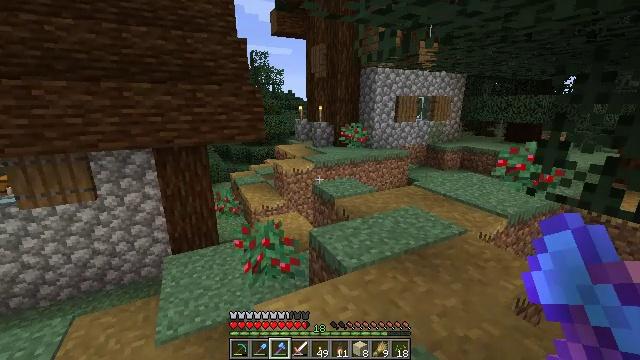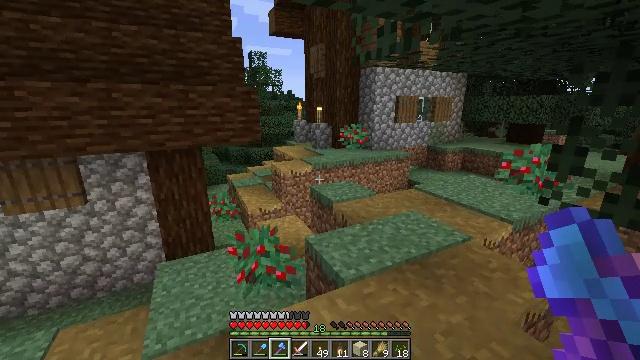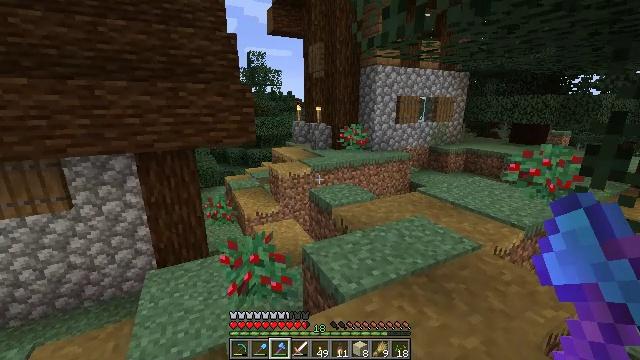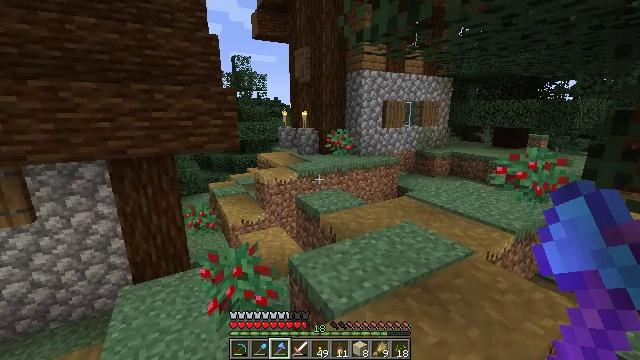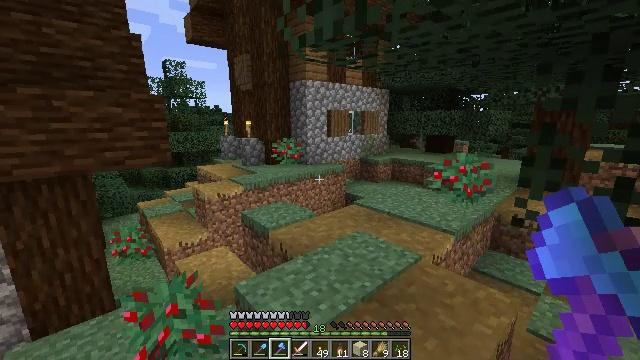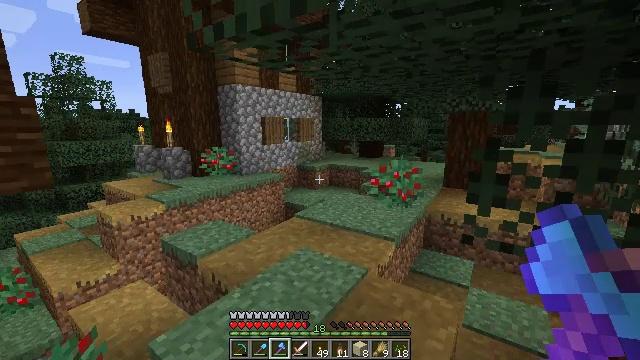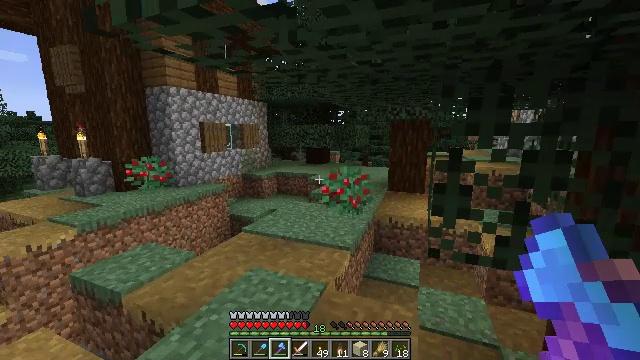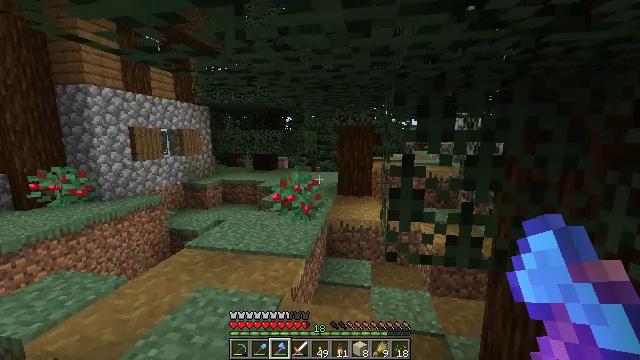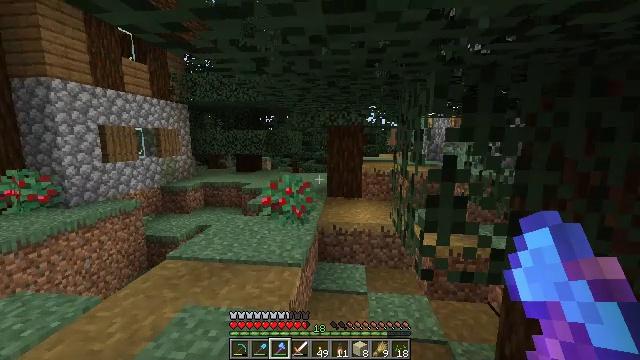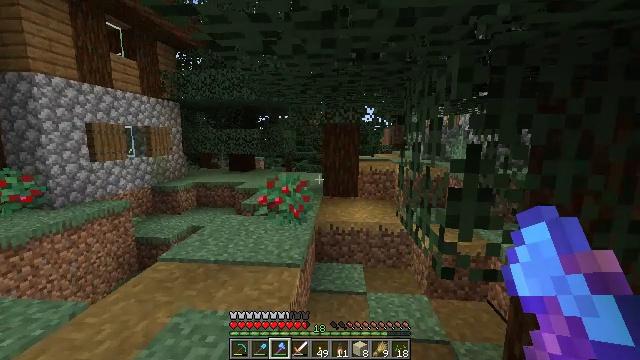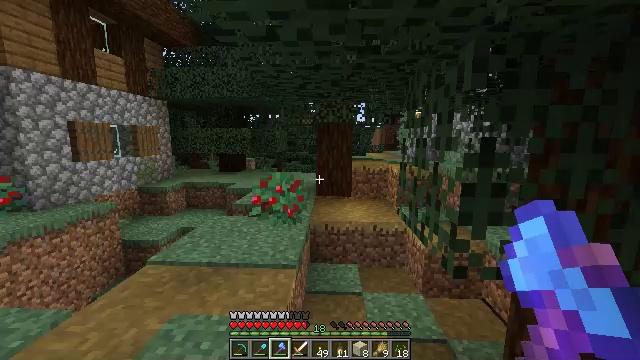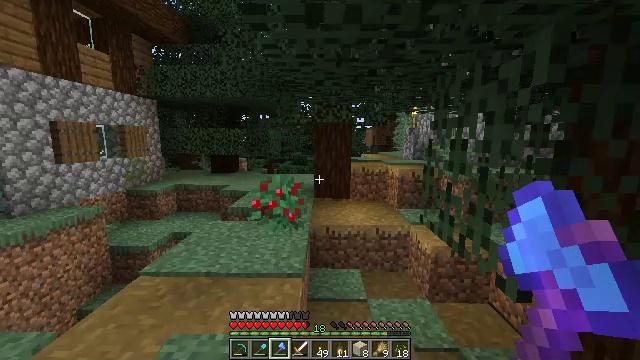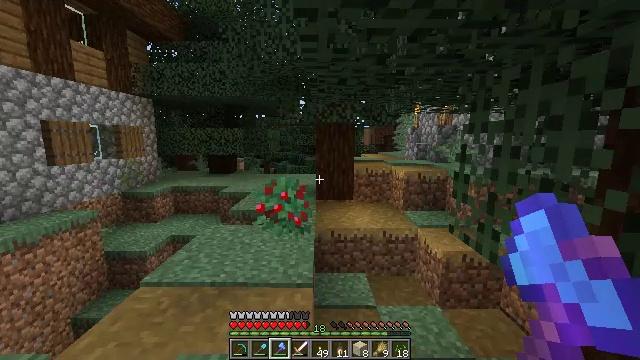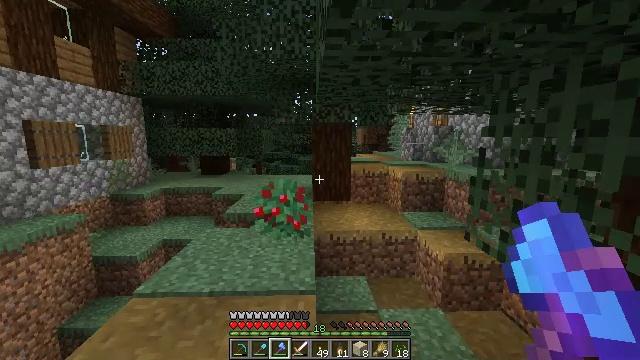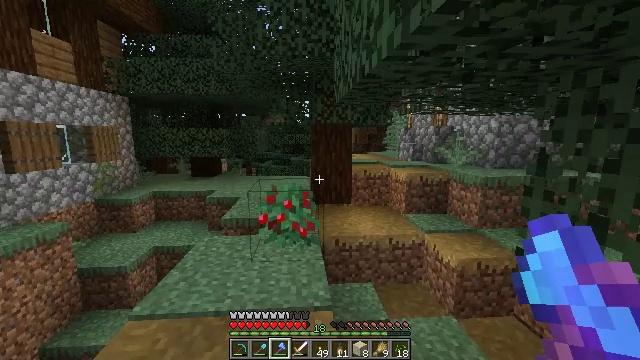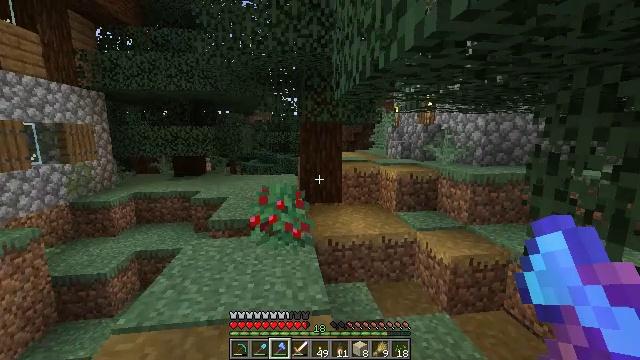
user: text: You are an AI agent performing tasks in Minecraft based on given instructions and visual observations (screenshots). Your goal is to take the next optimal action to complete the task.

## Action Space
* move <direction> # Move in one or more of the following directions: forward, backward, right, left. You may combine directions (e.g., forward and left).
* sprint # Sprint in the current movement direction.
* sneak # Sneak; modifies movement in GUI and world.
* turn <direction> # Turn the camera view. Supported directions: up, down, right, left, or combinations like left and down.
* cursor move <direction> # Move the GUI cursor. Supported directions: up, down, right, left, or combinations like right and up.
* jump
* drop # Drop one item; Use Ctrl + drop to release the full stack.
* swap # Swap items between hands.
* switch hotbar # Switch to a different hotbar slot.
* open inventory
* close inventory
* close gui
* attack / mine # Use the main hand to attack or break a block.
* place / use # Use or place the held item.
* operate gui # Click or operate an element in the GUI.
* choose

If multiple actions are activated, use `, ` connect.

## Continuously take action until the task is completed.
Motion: motion action
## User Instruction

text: Clear the sweet berry bush to collect the sweet berries.
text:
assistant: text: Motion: move forward
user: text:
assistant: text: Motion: move forward
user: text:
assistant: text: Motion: move forward, turn right and up
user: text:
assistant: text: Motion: move forward, turn right and up
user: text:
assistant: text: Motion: move forward, turn right and up
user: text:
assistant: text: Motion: move forward and move left, turn right and up
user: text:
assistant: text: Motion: move forward and move left, turn right and up
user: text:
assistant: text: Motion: move forward and move left, turn right
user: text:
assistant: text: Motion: move forward and move left, turn right
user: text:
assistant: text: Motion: move forward and move left, turn right
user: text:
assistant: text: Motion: move forward and move left, turn right
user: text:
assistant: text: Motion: move forward and move left
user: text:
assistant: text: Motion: move forward and move left, turn right
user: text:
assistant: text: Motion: move forward and move left, turn right
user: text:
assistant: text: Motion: move forward and move left, turn right
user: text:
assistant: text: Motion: move forward and move left, turn right
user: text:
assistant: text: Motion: move forward and move left
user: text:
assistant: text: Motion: move forward and move left
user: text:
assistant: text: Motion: move forward and move left, turn right
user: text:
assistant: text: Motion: move left
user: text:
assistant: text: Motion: turn right
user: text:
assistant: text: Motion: turn right
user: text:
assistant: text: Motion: move forward, turn right
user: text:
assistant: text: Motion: move forward, turn right
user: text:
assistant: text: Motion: move forward
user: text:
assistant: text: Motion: move forward, turn right and down
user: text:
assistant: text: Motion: move forward, turn right and down
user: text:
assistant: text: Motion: move forward, turn down
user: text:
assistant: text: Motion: move forward, turn left and down, attack / mine
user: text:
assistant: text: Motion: move forward, turn left and down, attack / mine